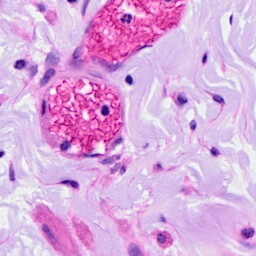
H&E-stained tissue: Ovarian